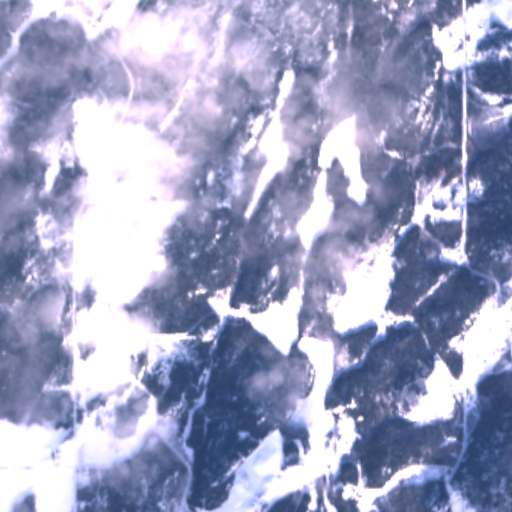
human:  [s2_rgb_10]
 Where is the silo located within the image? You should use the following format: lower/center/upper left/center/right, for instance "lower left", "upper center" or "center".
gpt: The silo is located in the lower left of the image.
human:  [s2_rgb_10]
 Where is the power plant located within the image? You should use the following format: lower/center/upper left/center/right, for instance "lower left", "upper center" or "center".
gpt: There is no power plant in the image.